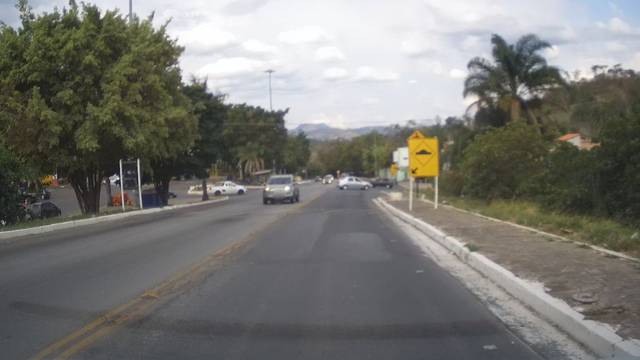
Region: Brazil
Coordinates: -19.876, -43.896